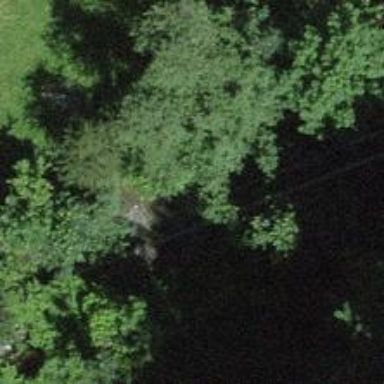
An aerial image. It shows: Power pole.